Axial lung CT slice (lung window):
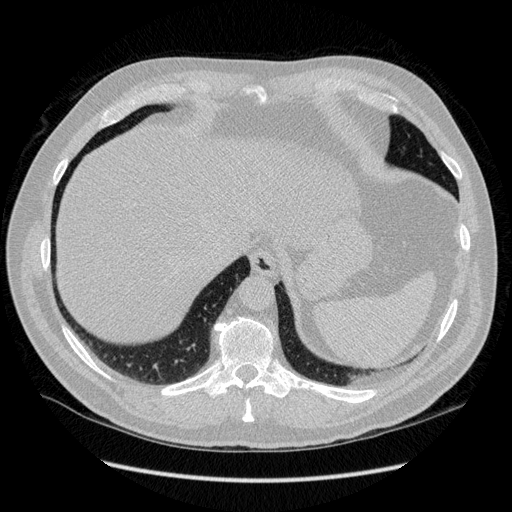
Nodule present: no